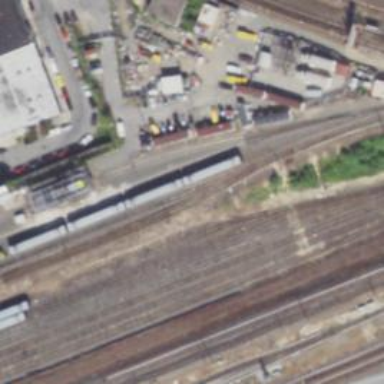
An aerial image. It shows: Railway yard.